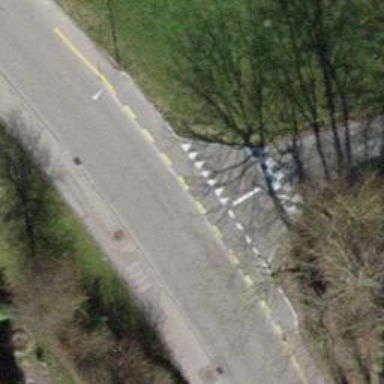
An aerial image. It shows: Traffic calming table.